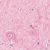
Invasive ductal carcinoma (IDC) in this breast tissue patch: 0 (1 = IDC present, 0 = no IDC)